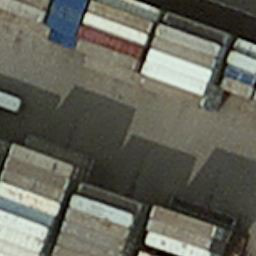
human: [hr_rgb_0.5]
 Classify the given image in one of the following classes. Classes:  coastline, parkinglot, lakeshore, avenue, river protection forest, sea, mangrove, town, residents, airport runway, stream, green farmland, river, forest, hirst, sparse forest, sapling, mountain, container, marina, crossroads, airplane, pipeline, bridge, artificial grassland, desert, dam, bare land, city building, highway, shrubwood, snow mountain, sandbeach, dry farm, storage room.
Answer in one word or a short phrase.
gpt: container